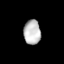
Tissue: lung
Cell type: Epithelial cells
Senescence score: 0.1919
Nuclear area (px): 406
Mean DAPI intensity: 189.978